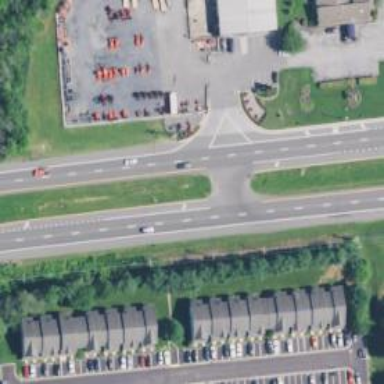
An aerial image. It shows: Trunk link highway.